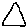
Label: triangle